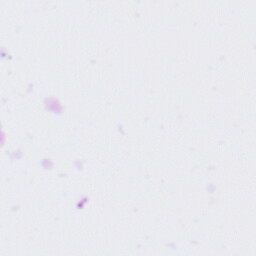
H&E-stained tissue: Tonsil